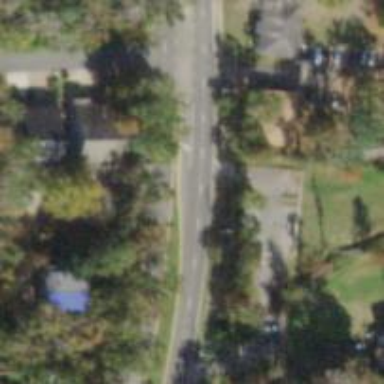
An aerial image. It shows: Secondary road.